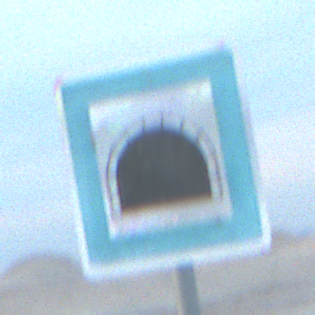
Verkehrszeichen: Tunnel
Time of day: SunriseSunset
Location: Outdoor (Beach)
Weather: PartlyCloudy
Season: NotSpecified
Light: Natural